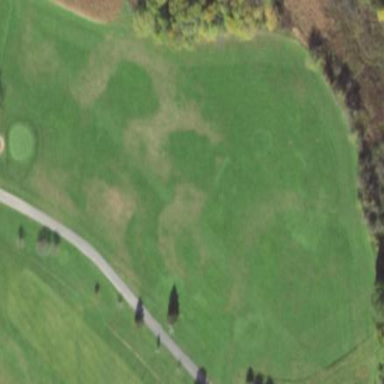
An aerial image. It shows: Driving range for golf on grass.